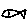
Label: fish